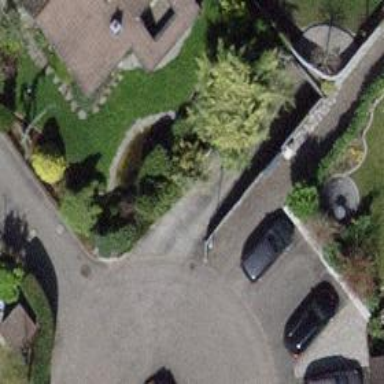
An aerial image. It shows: Parking entrance.